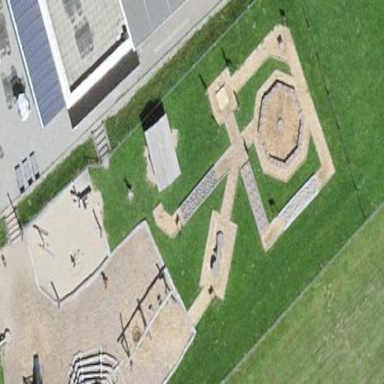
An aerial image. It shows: Playground area for leisure activities on the land.